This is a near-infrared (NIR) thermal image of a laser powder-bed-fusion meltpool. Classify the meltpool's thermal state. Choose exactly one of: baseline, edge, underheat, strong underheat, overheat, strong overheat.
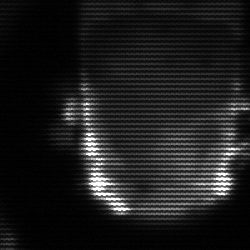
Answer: baseline